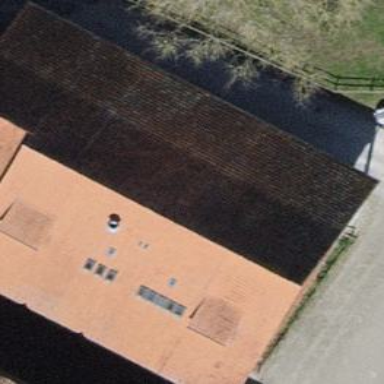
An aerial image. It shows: Farm shop located in building.